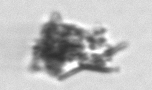
Label: detritus